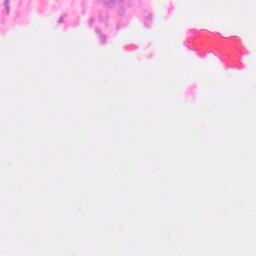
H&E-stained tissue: Colon